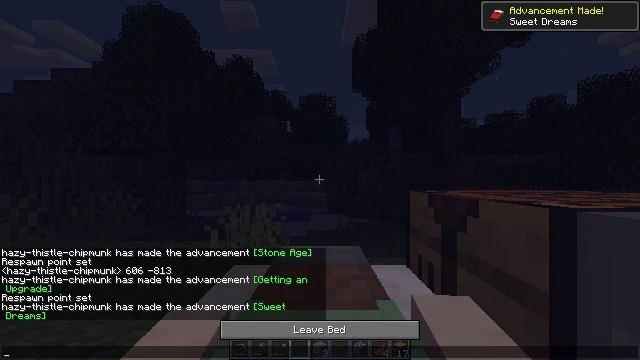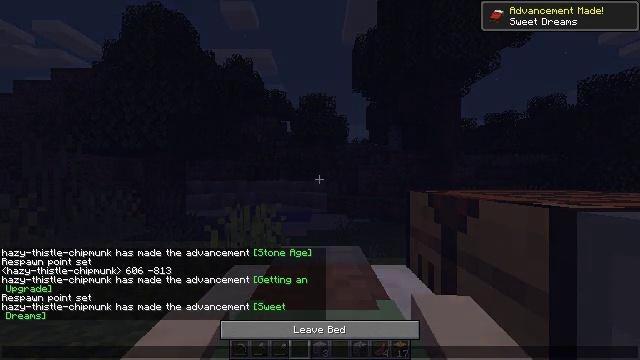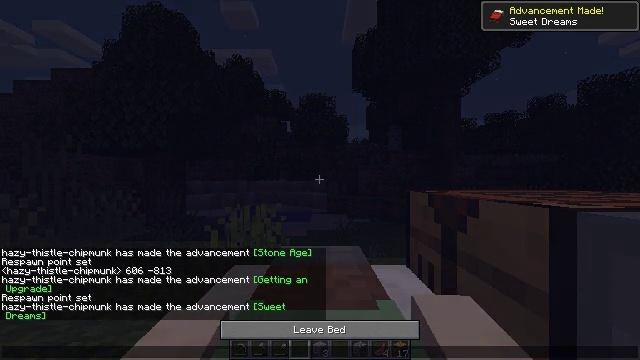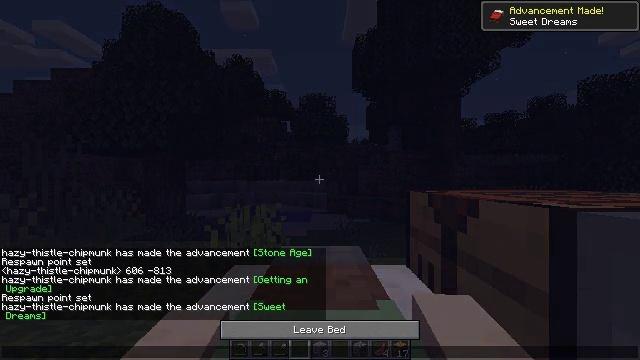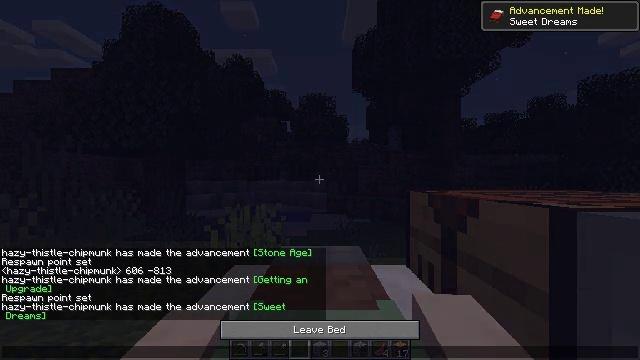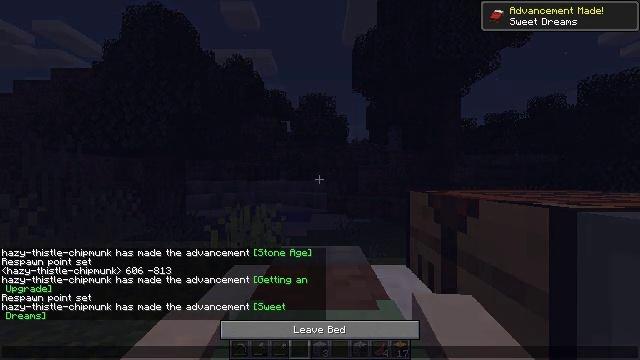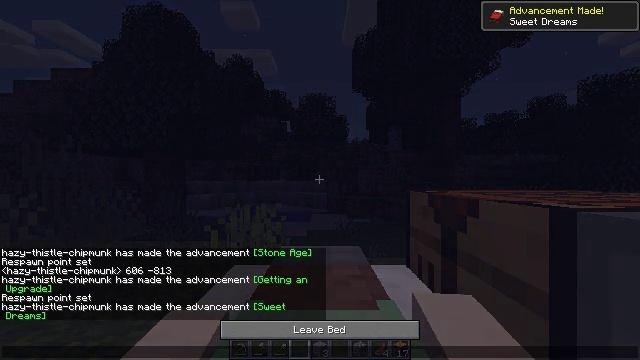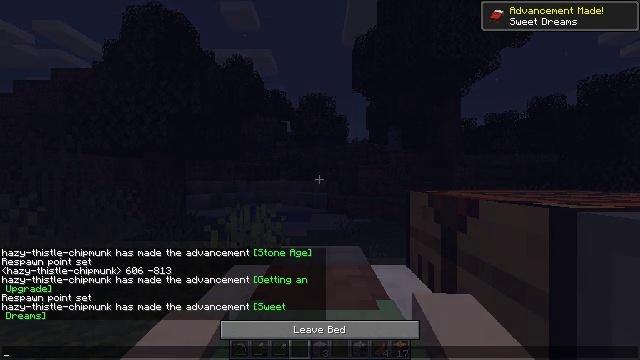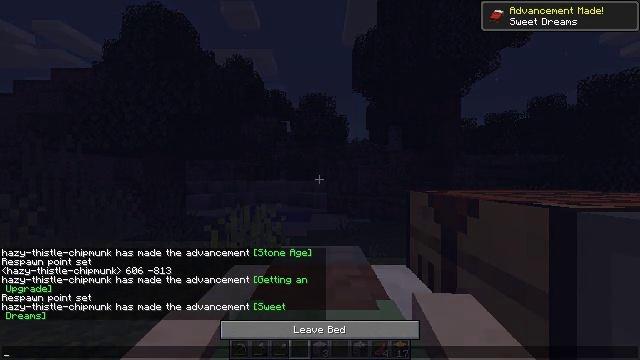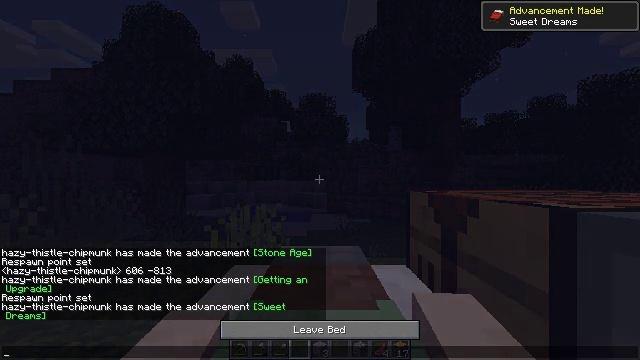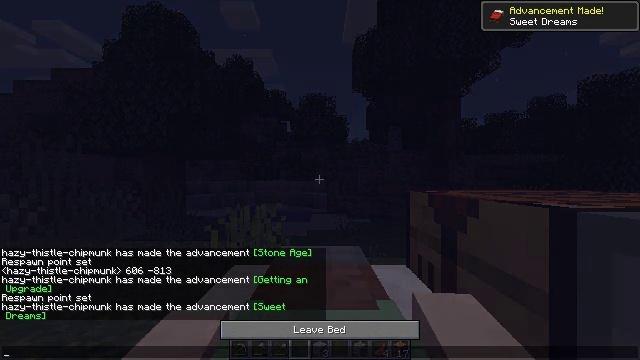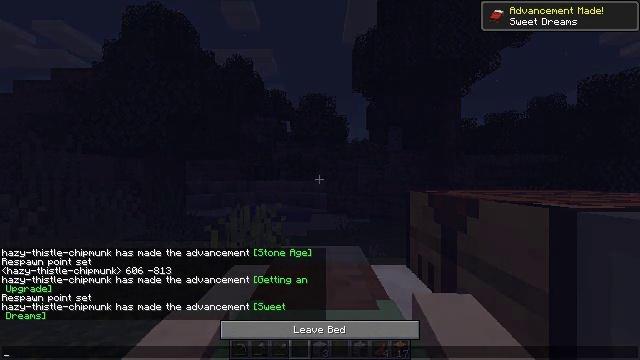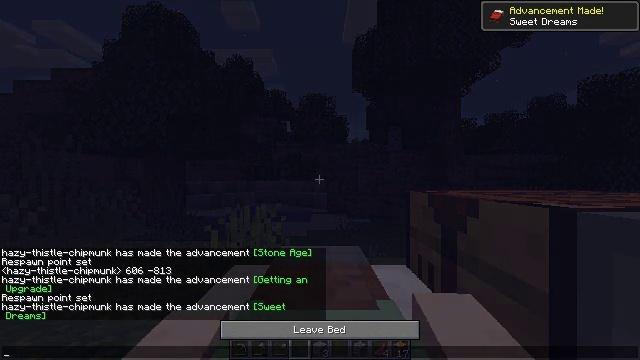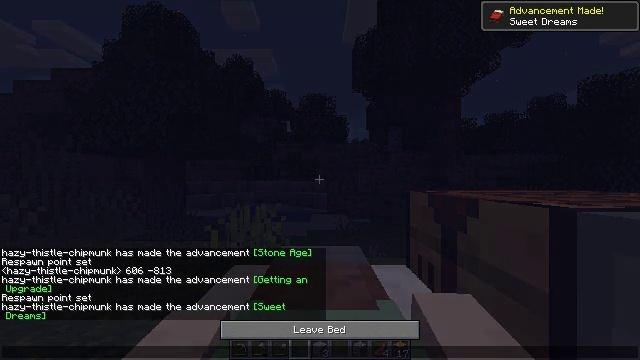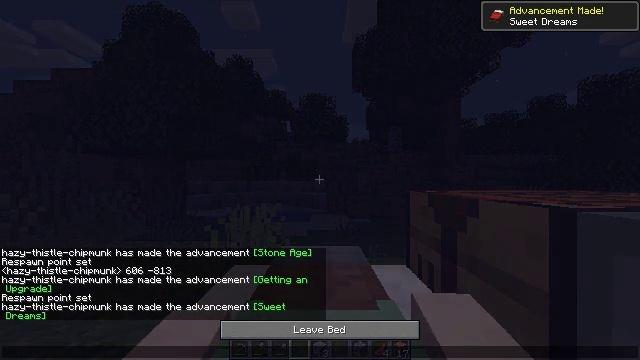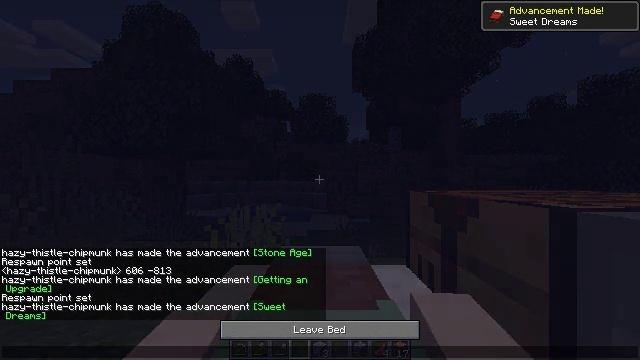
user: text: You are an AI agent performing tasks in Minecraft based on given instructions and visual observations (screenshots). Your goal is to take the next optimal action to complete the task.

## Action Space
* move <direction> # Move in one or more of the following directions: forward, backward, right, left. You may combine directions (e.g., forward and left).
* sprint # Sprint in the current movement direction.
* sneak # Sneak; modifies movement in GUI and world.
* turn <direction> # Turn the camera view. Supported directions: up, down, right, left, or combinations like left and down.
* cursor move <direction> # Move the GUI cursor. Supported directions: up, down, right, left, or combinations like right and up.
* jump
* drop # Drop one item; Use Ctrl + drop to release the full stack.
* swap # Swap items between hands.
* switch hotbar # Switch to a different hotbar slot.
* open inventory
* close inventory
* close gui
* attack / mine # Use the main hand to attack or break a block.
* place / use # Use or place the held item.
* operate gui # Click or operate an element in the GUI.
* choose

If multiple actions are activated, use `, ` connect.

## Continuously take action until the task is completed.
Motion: motion action
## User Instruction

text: Craft a cooked cod in the furnace.
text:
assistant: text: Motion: no_op
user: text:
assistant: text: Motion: no_op
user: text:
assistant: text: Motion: no_op
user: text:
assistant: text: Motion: no_op
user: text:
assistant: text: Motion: no_op
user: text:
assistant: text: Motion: no_op
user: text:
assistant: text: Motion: no_op
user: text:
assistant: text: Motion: no_op
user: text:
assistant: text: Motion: no_op
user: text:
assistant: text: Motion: no_op
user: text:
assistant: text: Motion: no_op
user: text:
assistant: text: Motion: no_op
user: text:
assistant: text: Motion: no_op
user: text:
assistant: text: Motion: no_op
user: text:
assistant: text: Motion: no_op
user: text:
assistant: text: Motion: no_op
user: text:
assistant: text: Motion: no_op
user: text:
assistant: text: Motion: no_op
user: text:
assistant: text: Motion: no_op
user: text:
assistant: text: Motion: no_op
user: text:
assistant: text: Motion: no_op
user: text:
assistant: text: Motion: no_op
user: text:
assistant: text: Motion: no_op
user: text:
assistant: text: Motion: no_op
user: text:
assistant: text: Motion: no_op
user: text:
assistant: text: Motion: no_op
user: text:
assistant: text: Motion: no_op
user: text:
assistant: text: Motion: no_op
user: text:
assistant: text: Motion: no_op
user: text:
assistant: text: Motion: no_op